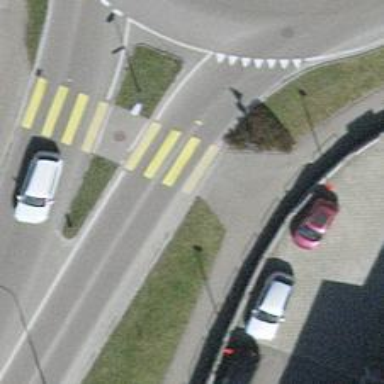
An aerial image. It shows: Uncontrolled crossing with central island on the road.